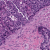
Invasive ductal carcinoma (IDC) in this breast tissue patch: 1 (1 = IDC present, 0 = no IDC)